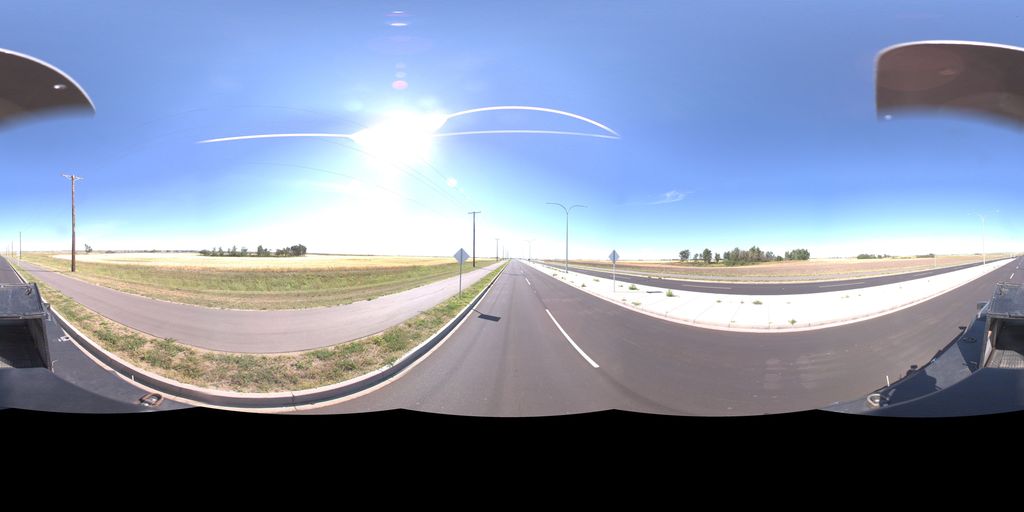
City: saskatoon